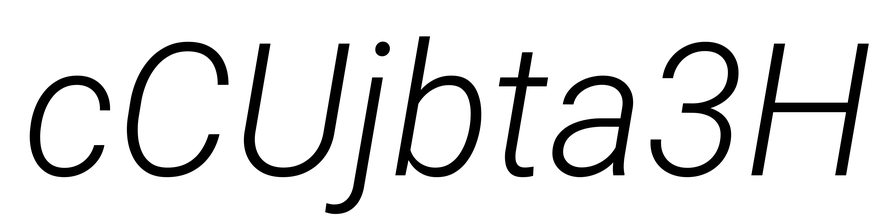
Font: Roboto-Italic_Light_Italic